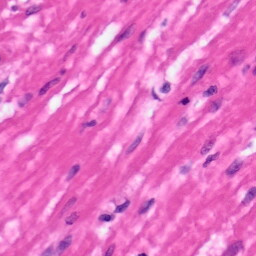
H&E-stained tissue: Pancreatic